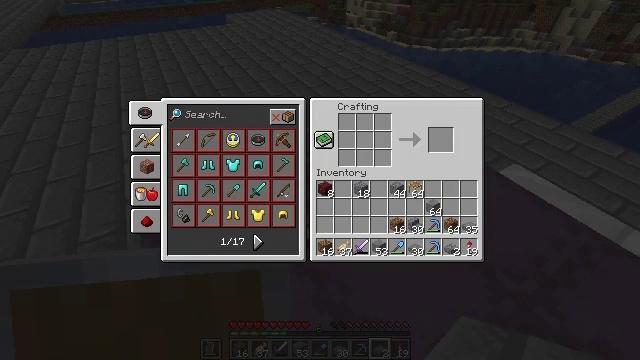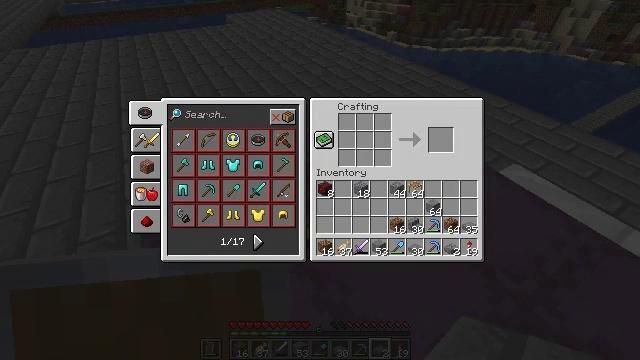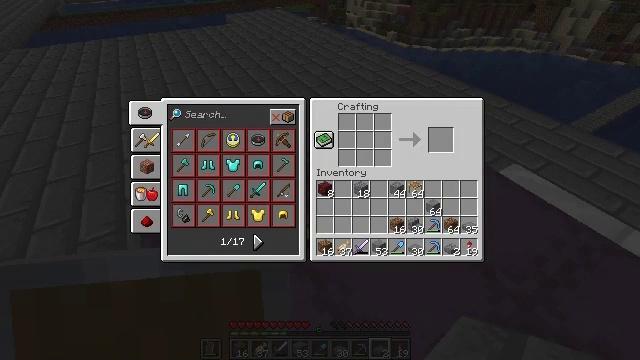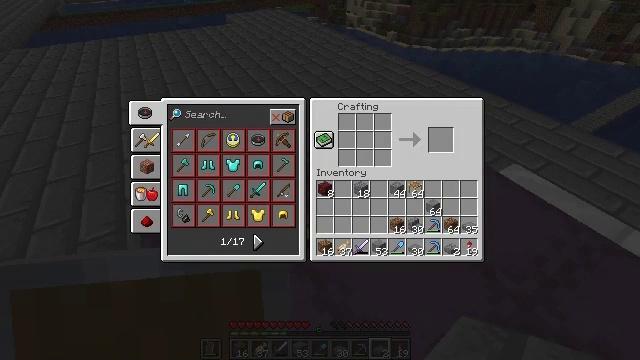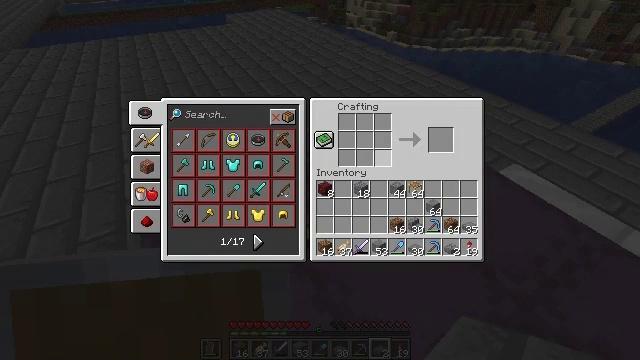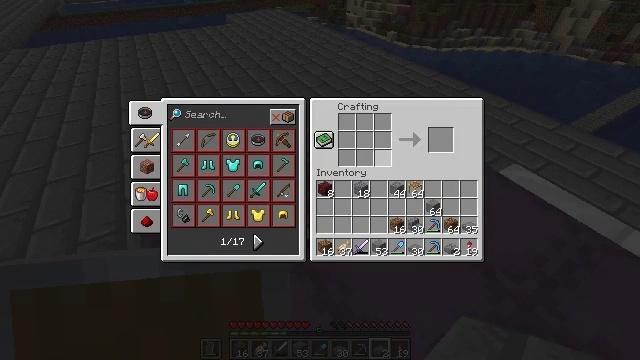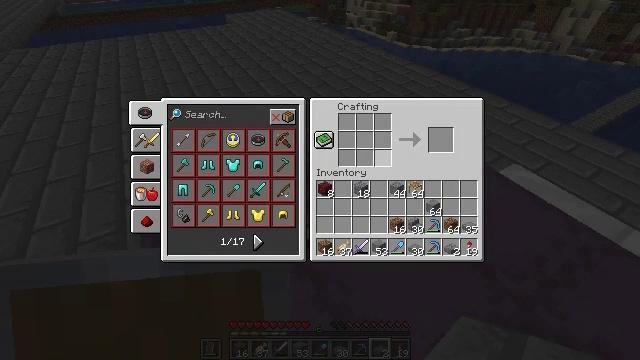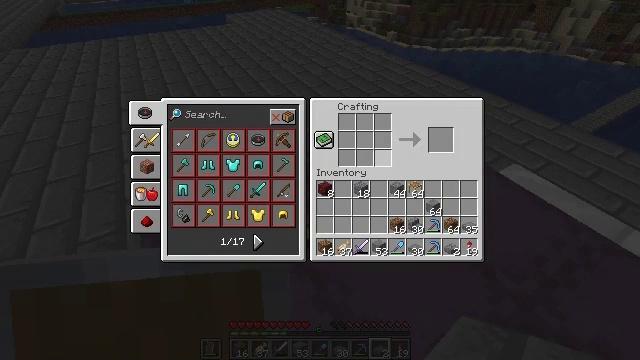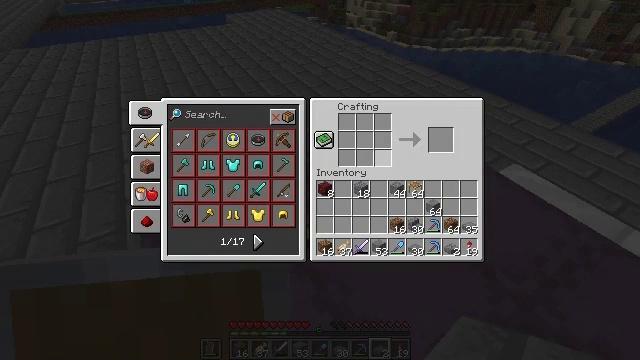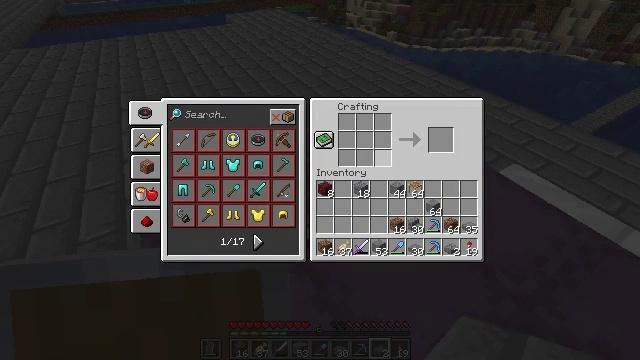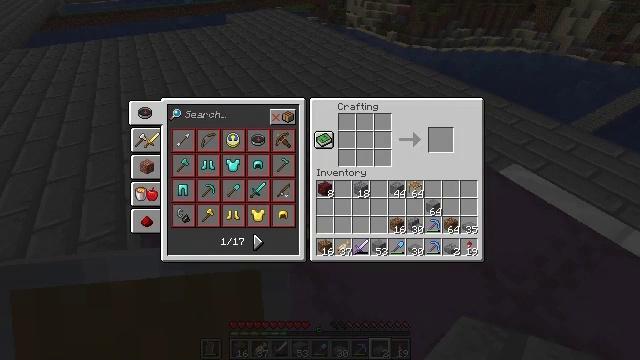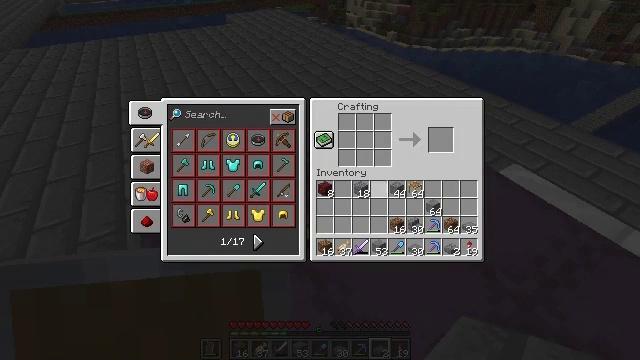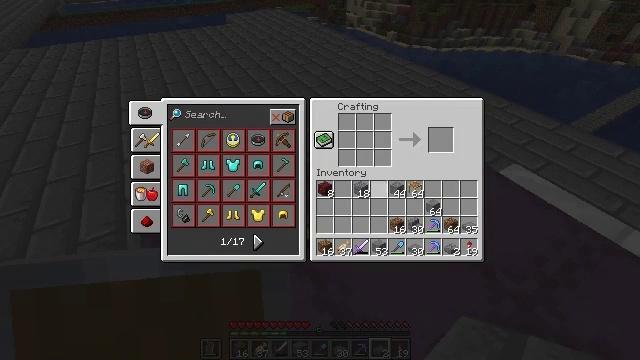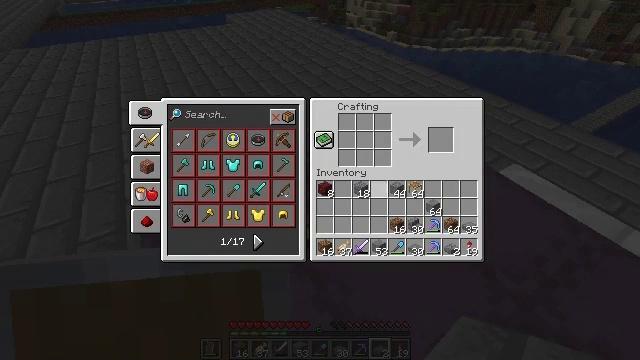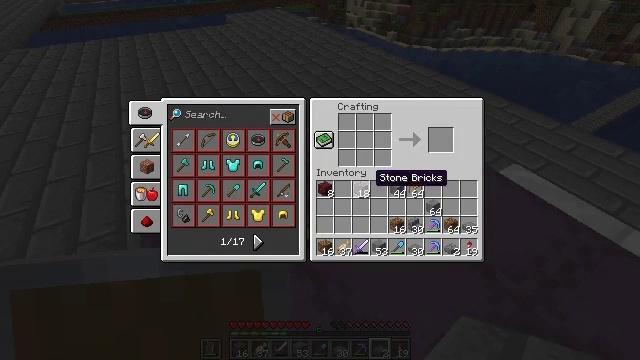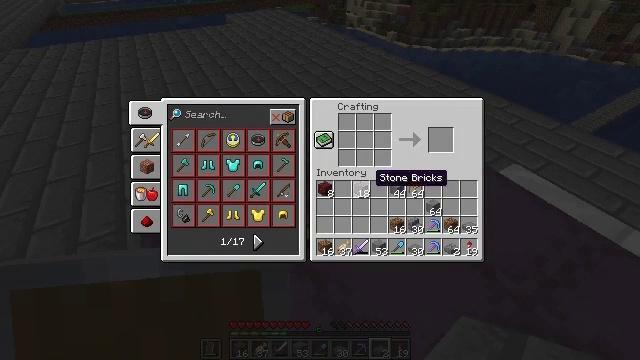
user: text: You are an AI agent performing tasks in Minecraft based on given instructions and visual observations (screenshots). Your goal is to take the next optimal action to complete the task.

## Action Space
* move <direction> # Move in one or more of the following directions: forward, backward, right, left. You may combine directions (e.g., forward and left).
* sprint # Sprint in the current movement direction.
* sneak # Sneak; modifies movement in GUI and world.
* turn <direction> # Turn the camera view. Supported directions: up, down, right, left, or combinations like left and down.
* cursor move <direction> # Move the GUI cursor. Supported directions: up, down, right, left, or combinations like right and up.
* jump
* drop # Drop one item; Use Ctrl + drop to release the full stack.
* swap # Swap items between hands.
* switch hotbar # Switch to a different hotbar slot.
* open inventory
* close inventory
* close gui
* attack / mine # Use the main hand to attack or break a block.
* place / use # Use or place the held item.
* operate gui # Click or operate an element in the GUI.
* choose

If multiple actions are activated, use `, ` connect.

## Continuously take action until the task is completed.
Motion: motion action
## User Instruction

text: Craft some stone brick slabs using stone bricks.
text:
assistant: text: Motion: no_op
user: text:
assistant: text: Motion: cursor move right
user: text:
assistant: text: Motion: no_op
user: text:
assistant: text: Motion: cursor move up
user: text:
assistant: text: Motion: no_op
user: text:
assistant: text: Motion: no_op
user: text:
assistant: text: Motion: no_op
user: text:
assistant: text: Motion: no_op
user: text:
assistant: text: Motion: no_op
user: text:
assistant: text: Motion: no_op
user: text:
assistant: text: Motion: cursor move down
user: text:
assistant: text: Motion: no_op
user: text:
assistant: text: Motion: no_op
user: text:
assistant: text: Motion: no_op
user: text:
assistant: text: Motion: no_op
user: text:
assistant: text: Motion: no_op
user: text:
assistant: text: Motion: no_op
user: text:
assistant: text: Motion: no_op
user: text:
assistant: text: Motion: operate gui
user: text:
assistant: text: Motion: operate gui
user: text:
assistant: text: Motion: no_op
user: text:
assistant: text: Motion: cursor move up
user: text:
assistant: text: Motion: cursor move up
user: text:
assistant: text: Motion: cursor move up
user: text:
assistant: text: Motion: no_op
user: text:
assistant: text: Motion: no_op
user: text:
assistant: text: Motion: no_op
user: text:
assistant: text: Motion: operate gui
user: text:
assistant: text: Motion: operate gui
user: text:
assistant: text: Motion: operate gui